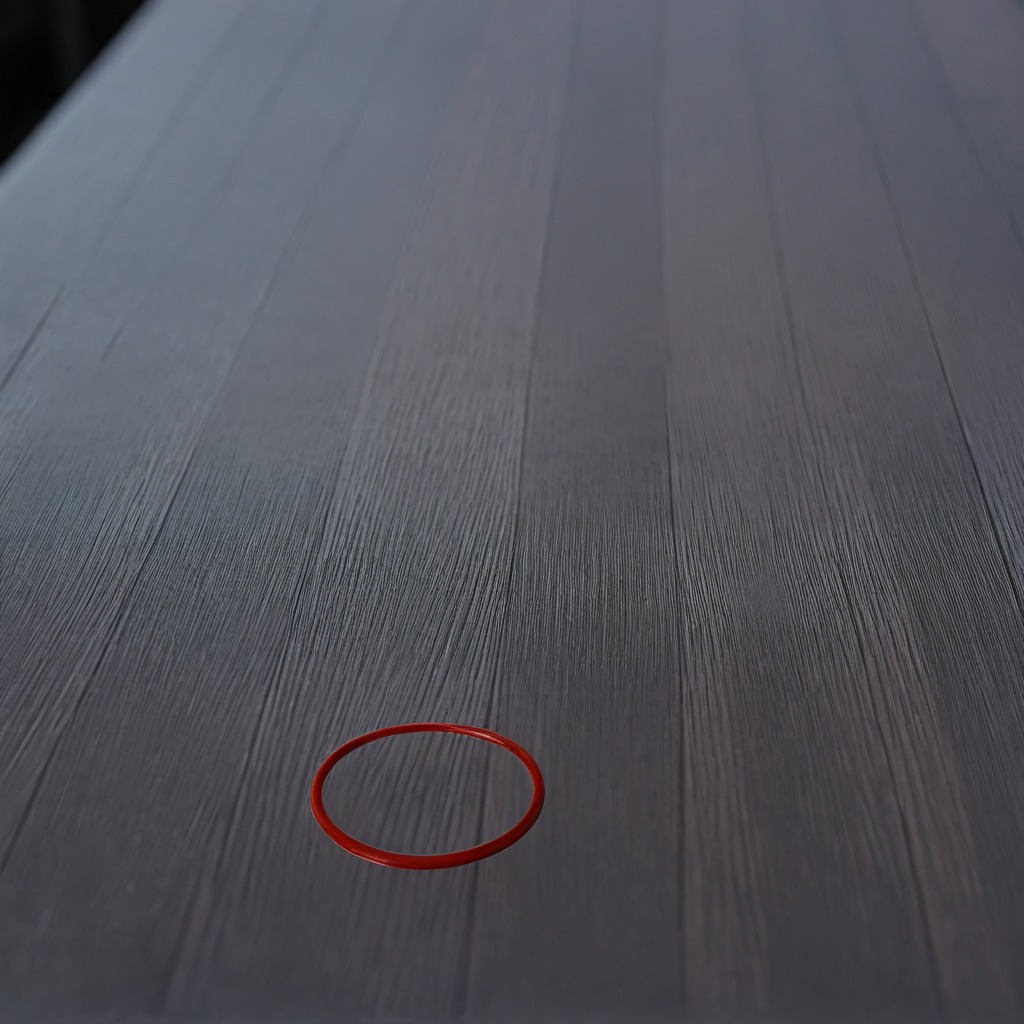
A rubber O-ring lies on the table with faint burn marks in a small garage at twilight.